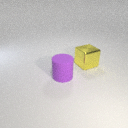
large purple rubber cylinder to the left of large yellow metal cube